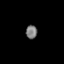
Tissue: prostate
Cell type: T cells
Senescence score: 0.7717
Nuclear area (px): 153
Mean DAPI intensity: 118.405